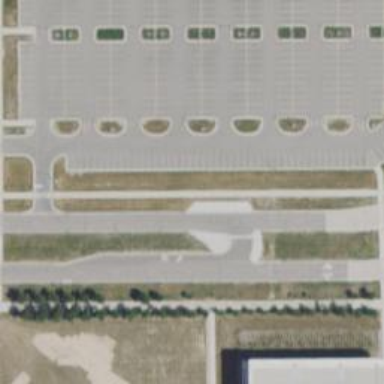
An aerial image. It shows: Unclassified road with separate sidewalk.